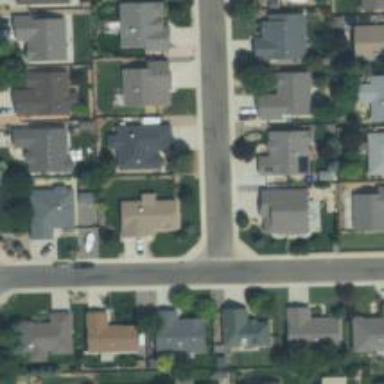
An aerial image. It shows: Residential road with asphalt surface and separate sidewalk.